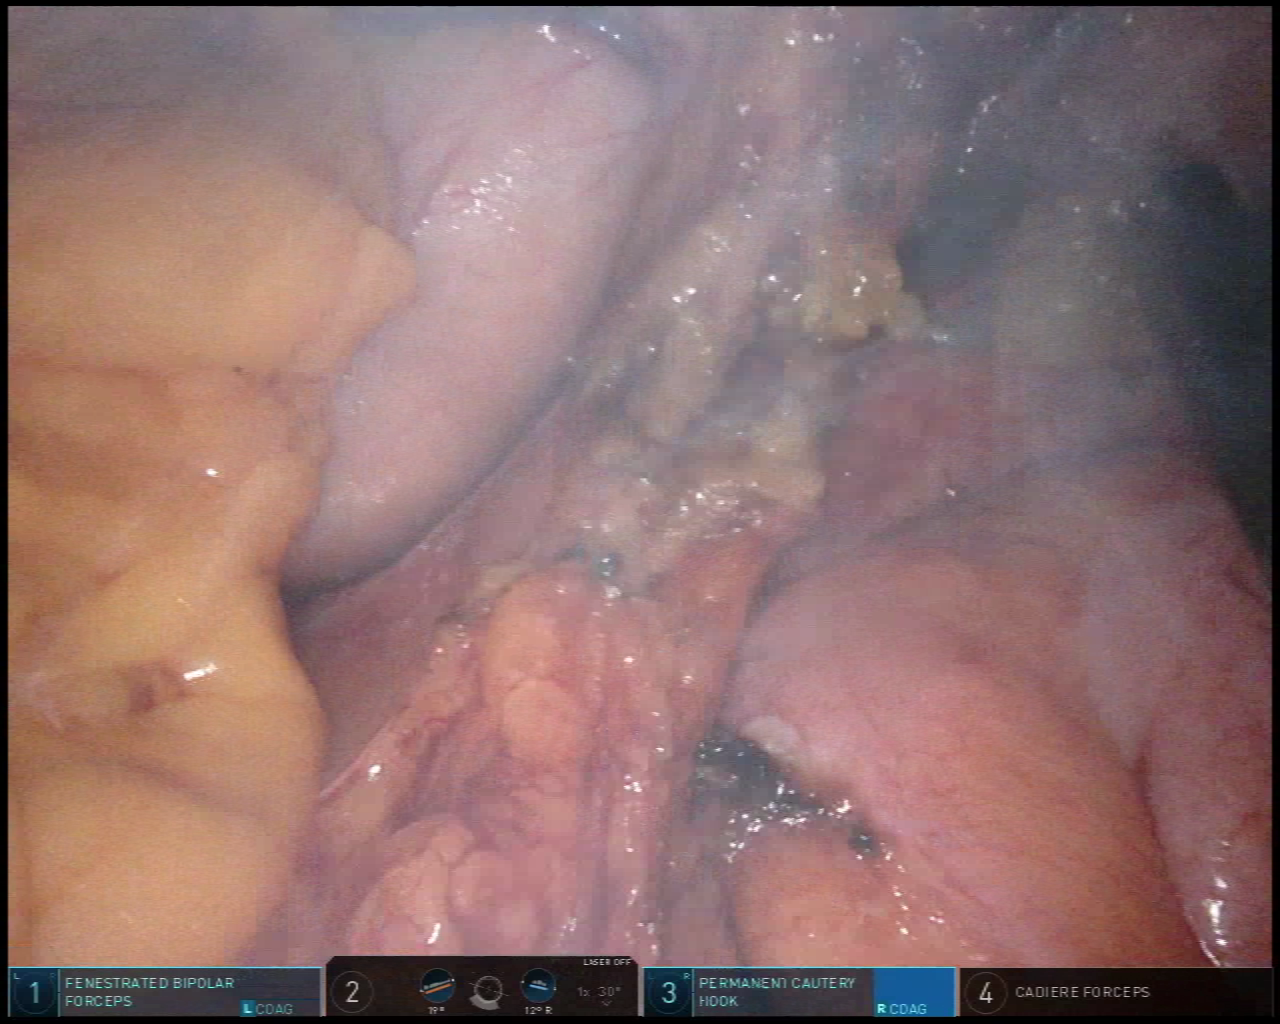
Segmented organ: stomach
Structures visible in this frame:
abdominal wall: yes
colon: yes
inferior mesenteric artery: no
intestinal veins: no
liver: no
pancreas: no
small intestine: no
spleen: no
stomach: yes
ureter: no
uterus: no
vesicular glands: no